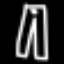
Label: pants